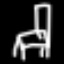
Label: chair